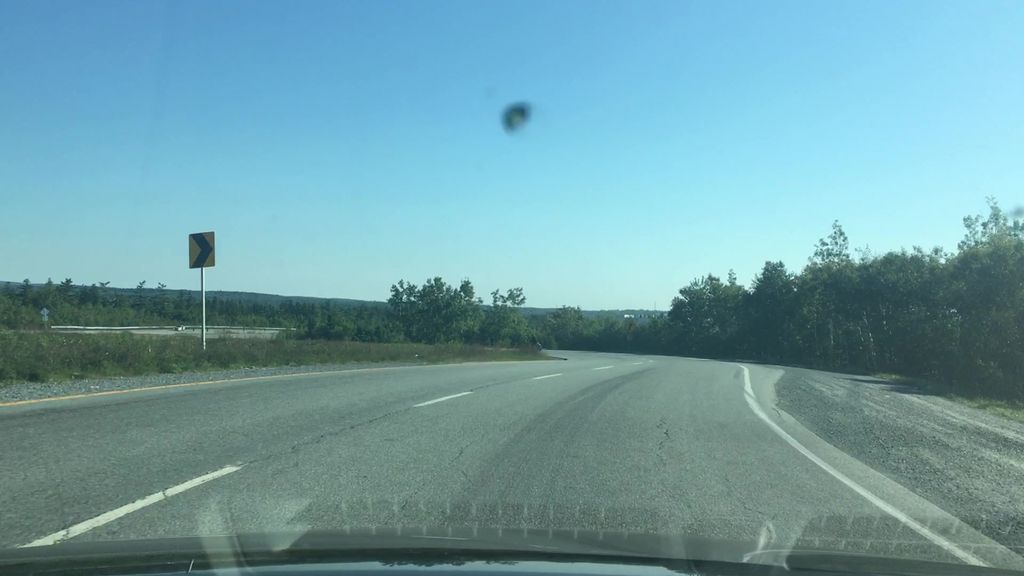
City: halifax